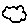
Label: cloud